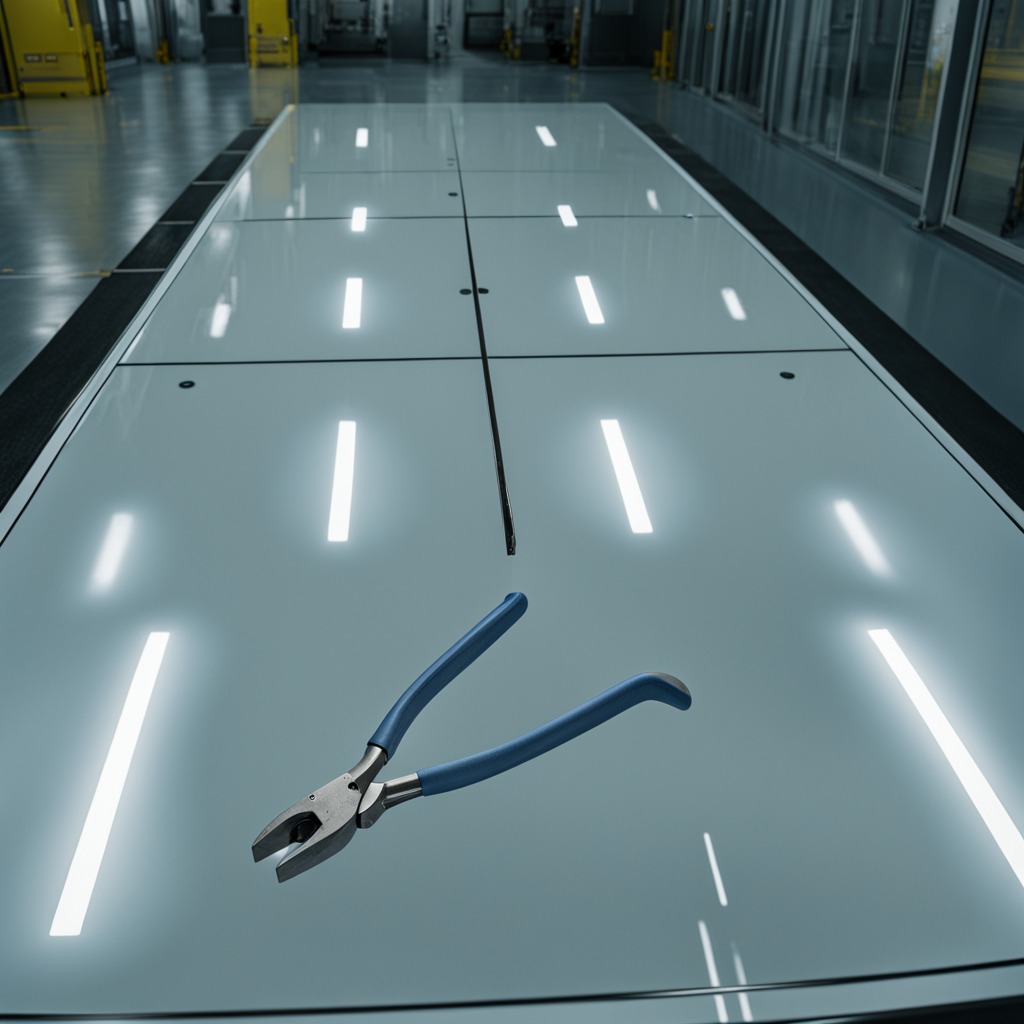
A plier is lying on the table.